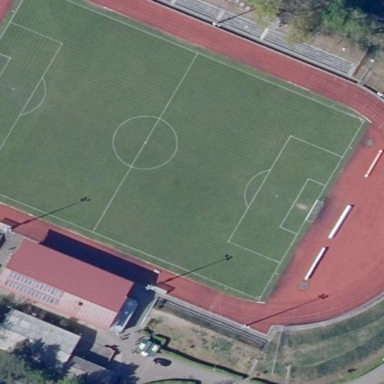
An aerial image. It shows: Soccer pitch for leisure land activities.